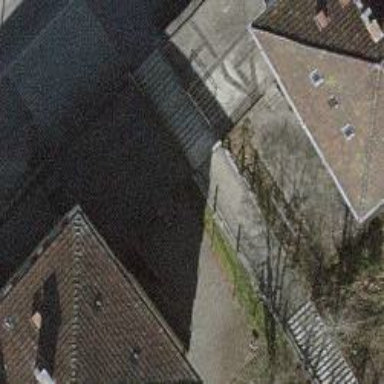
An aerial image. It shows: Set of steps on the road.